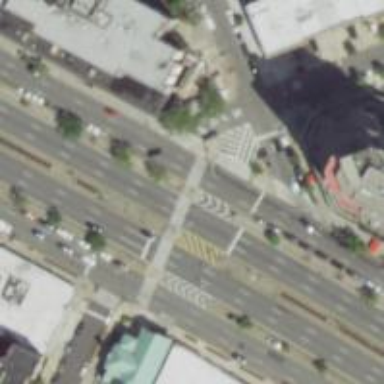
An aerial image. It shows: Footway located on traffic island.